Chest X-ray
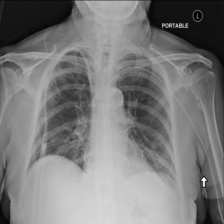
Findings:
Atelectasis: positive
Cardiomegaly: negative
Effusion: negative
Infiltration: negative
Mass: negative
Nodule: negative
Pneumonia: negative
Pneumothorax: negative
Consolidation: negative
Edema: negative
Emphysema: negative
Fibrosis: negative
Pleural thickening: negative
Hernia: negative